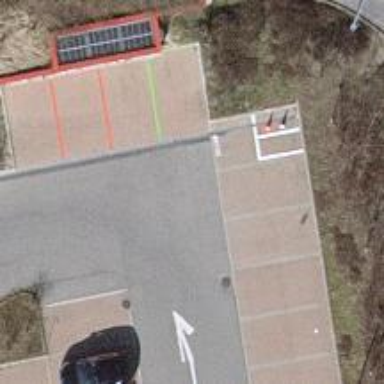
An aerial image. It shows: Parking aisle designated as service road.